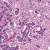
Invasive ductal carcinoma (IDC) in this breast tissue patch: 1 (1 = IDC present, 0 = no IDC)